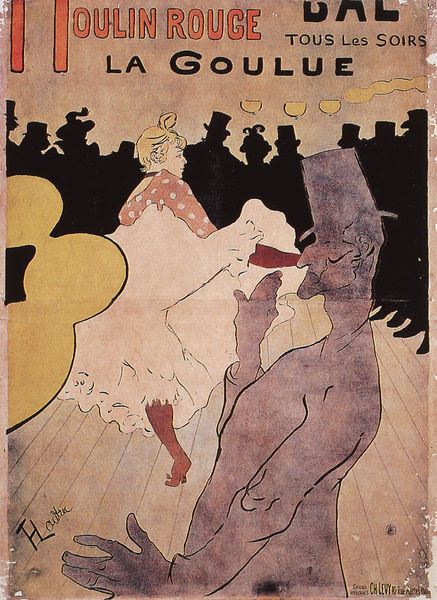
Titel: Moulin Rouge
Künstler: Henri de Toulouse-Lautrec
Schlagwörter: blau, mann, gelb, abend, bar, frau, hintergrund, holz, kleid, männer, nacht, paris, schwarz, toulouse lautrec, zeichnung, rot, tanz, zylinder, blond, boden, bühne, publikum, tanzen, tänzerin, rouge, unterhaltung, zuschauer, werbung, planken, holzboden, vergnügen, bretter, plakat, lautrec, toulous lautrec, henri, moulin rouge, henry, blanken, nachtclub, les, cancan, moulin, dal, la goulue, unterhaltuung, moulin roge, tous, soirs, tous les soirs